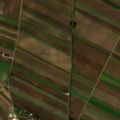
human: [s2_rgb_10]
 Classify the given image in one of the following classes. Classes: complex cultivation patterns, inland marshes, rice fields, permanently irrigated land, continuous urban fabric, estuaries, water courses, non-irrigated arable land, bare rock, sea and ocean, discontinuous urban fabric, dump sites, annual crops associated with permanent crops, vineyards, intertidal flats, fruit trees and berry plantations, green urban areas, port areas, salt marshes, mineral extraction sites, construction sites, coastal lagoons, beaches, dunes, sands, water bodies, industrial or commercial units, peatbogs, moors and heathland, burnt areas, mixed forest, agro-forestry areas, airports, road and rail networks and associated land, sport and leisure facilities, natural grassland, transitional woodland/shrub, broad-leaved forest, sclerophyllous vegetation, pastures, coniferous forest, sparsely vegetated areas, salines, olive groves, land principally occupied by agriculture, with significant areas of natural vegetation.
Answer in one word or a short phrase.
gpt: discontinuous urban fabric, non-irrigated arable land